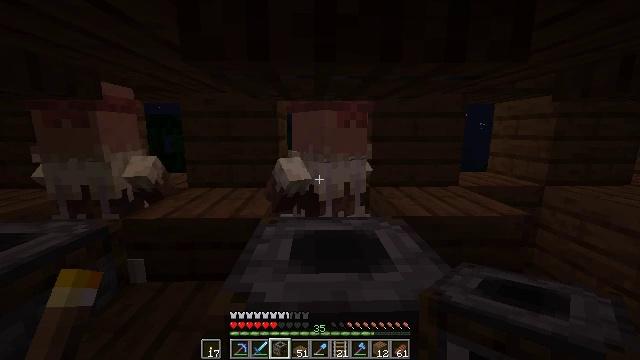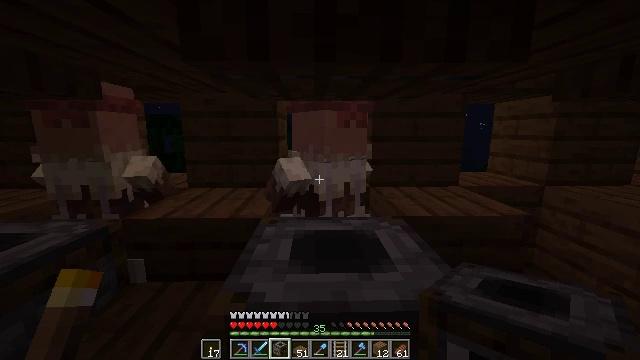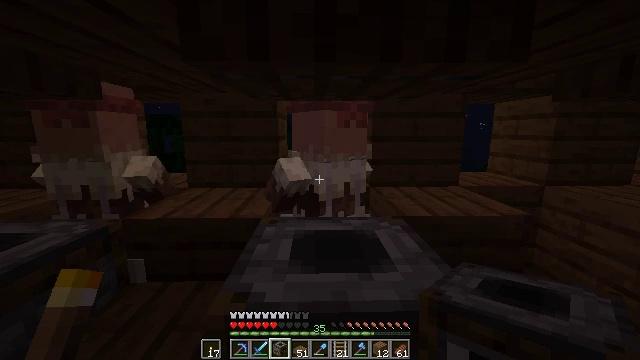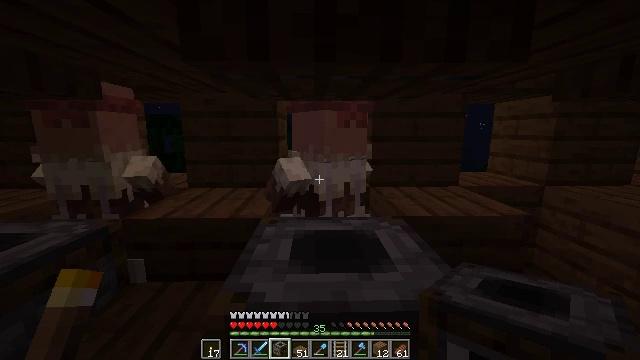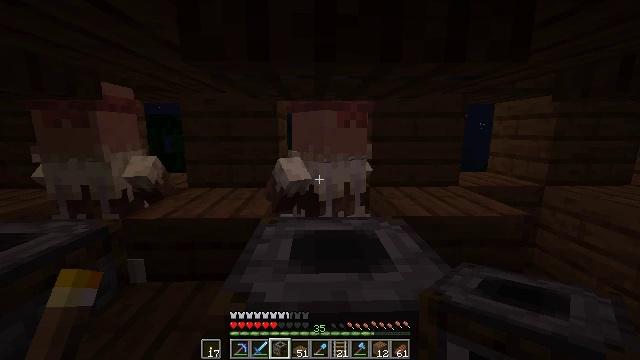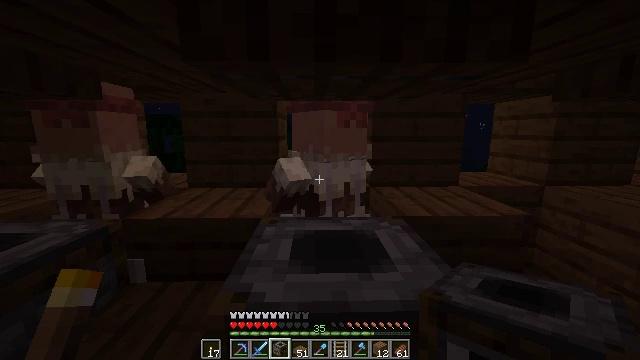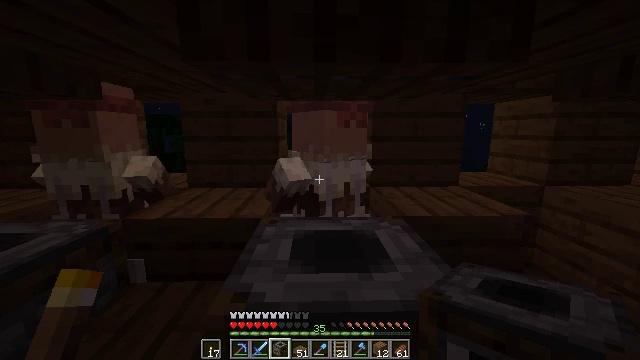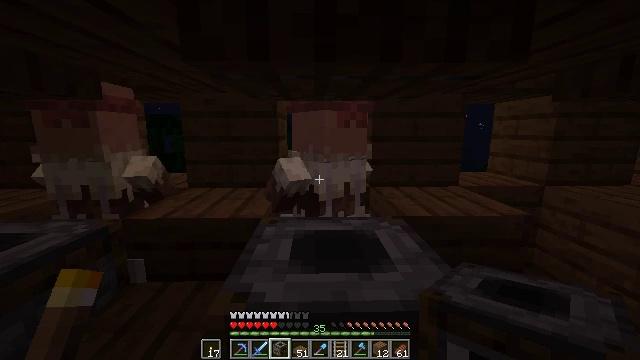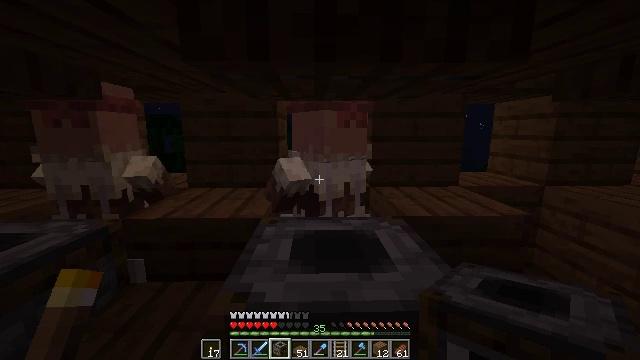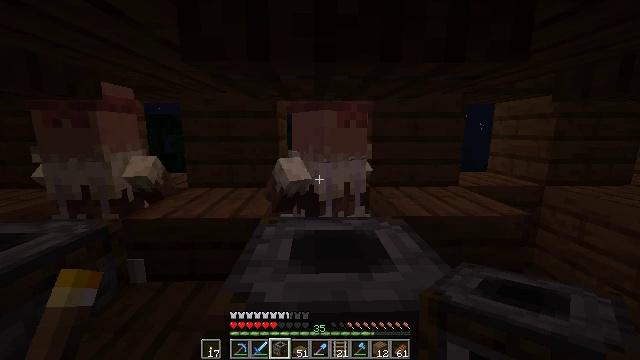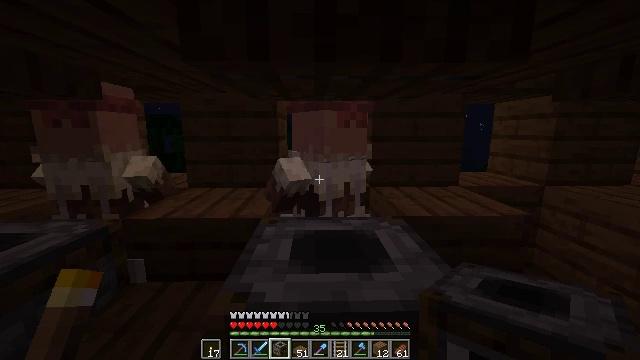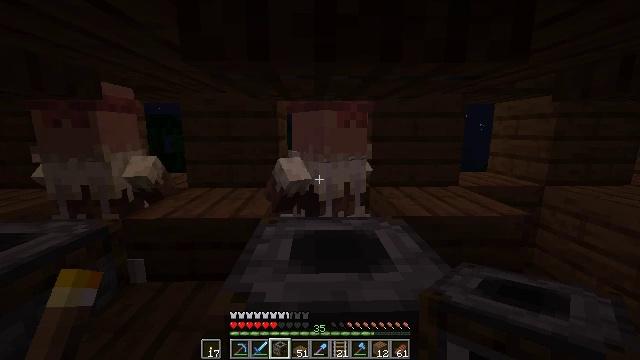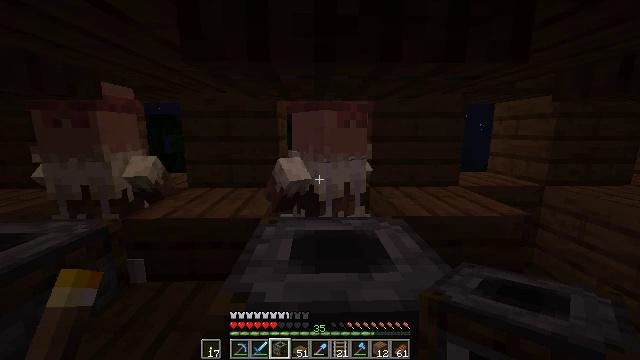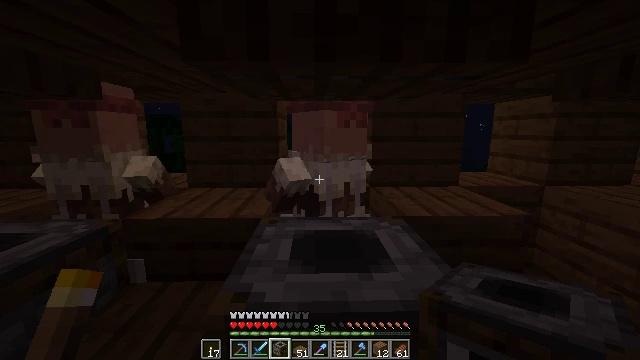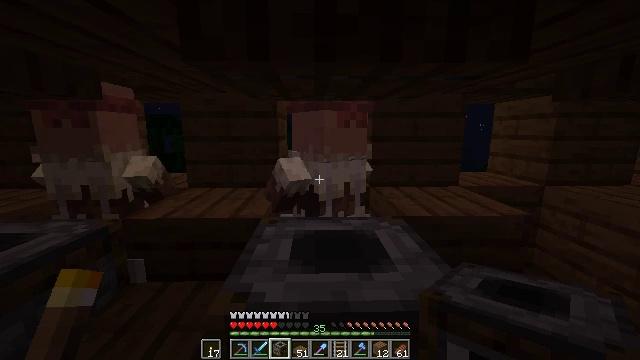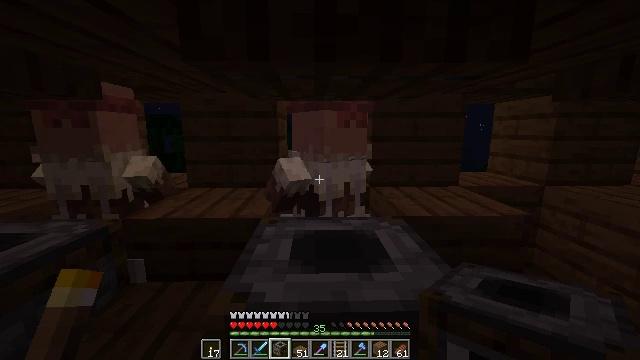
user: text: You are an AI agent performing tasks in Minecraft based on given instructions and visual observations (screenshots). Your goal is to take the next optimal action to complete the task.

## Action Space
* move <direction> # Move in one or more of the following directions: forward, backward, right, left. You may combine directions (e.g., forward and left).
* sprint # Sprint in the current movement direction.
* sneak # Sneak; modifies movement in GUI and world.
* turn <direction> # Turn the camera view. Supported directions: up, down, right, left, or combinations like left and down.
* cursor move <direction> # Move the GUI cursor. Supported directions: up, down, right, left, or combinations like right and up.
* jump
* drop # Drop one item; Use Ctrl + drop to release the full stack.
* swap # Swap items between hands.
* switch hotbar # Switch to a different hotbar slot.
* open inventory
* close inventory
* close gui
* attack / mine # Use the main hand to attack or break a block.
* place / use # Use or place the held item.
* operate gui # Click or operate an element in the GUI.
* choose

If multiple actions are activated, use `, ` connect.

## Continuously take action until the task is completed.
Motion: motion action
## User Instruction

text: Mine the smoker to break it.
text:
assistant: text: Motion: no_op
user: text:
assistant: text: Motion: no_op
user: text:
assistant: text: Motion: no_op
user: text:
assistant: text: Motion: no_op
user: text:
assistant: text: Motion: no_op
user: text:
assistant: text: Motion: no_op
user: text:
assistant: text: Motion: no_op
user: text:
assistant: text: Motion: no_op
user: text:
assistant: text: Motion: no_op
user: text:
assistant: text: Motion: no_op
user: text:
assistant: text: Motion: no_op
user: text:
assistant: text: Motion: no_op
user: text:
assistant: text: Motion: no_op
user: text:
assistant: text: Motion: no_op
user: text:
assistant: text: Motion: no_op
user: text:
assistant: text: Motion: no_op
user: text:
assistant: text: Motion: no_op
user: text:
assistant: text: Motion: no_op
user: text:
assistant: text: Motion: no_op
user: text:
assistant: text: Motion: no_op
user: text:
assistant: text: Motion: no_op
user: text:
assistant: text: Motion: no_op
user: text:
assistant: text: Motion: no_op
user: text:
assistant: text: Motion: no_op
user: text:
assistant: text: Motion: no_op
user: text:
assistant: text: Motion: no_op
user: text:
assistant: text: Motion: no_op
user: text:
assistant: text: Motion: no_op
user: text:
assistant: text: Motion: no_op
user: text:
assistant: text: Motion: no_op